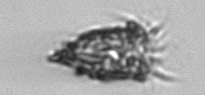
Label: Tintinnopsis